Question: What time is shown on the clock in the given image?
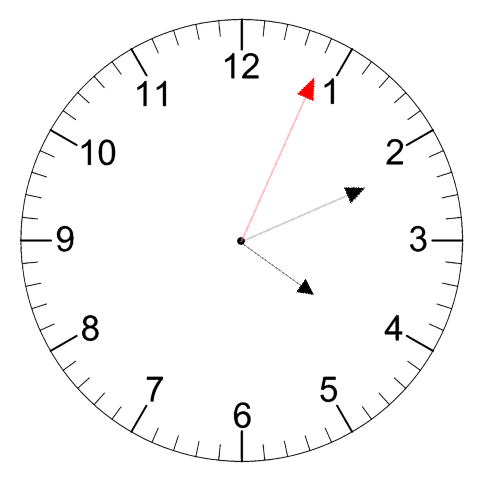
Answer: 04:11:04